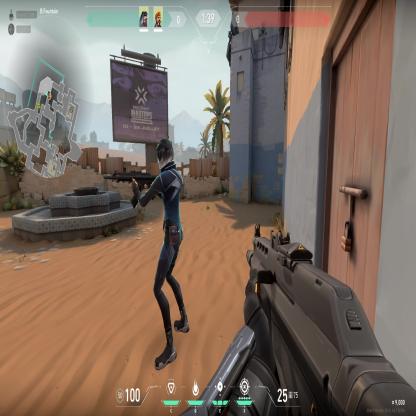
Label: teammate